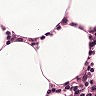
Metastatic tissue present: no